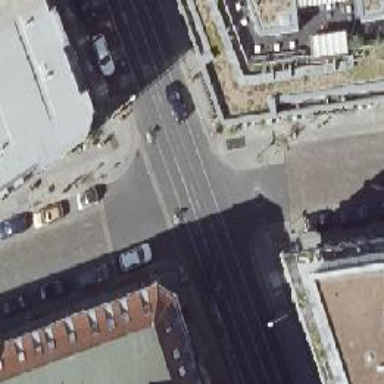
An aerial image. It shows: Unmarked crossing on asphalt footway.